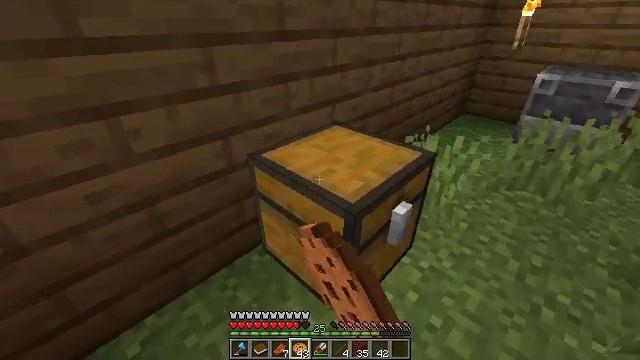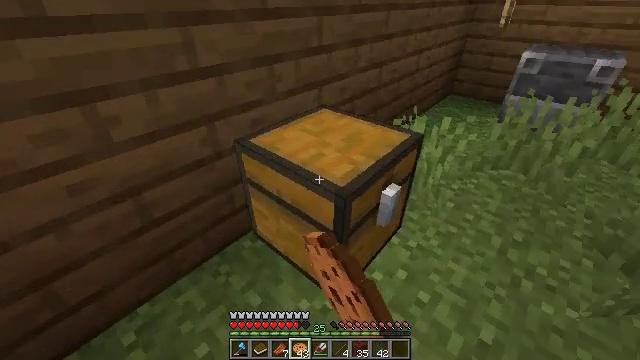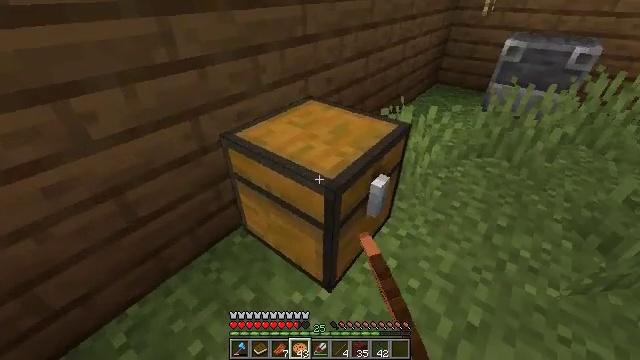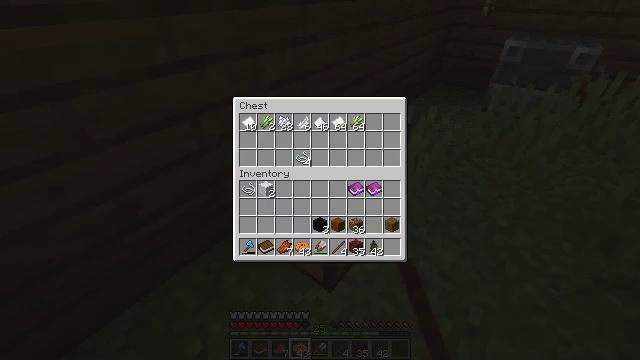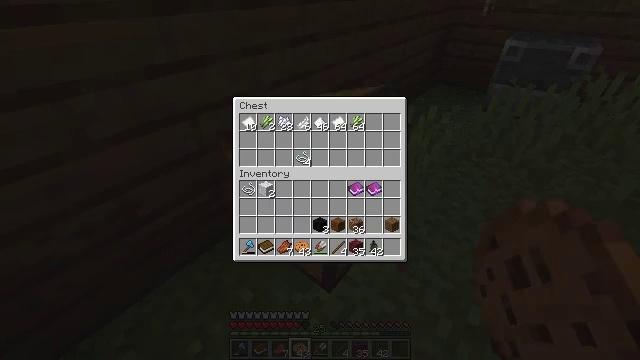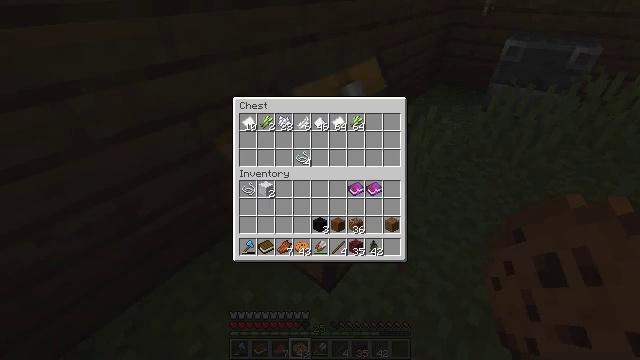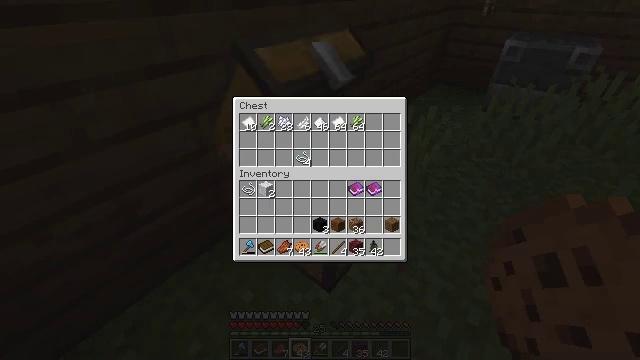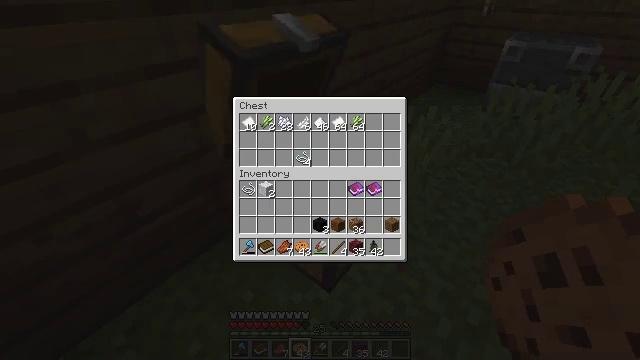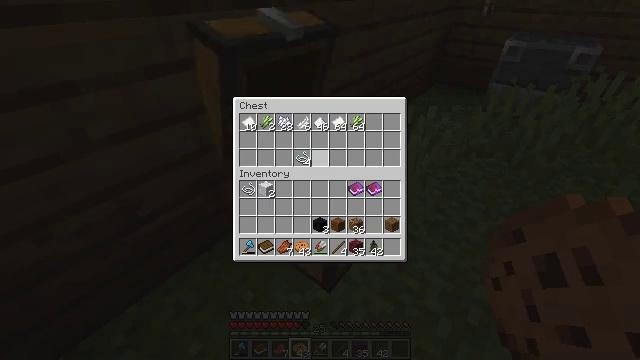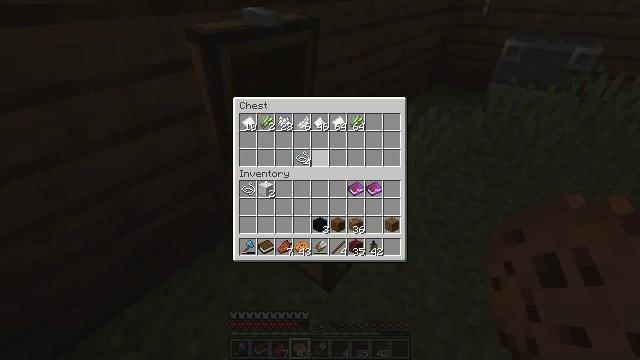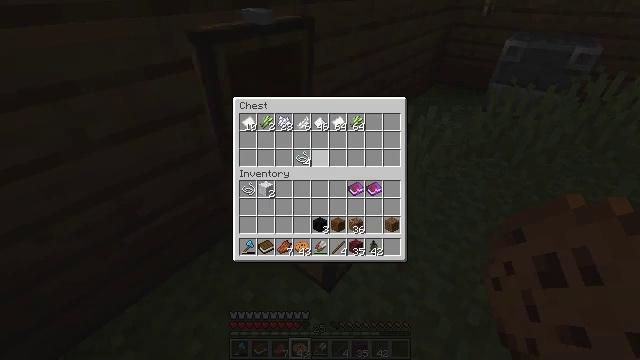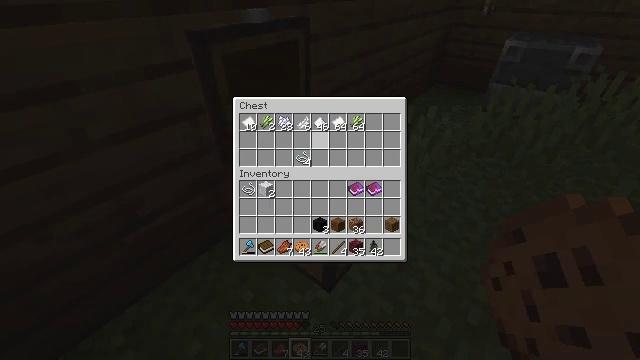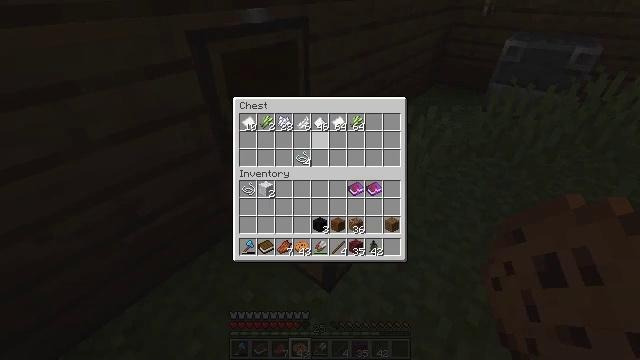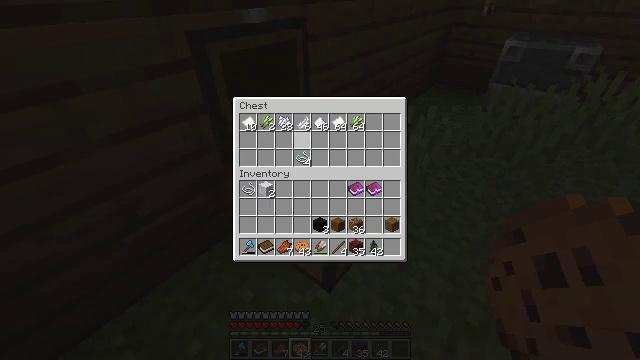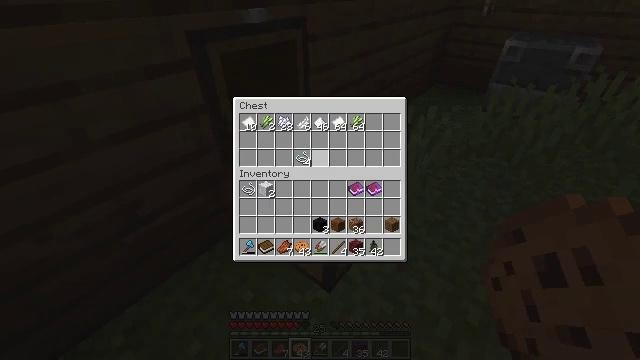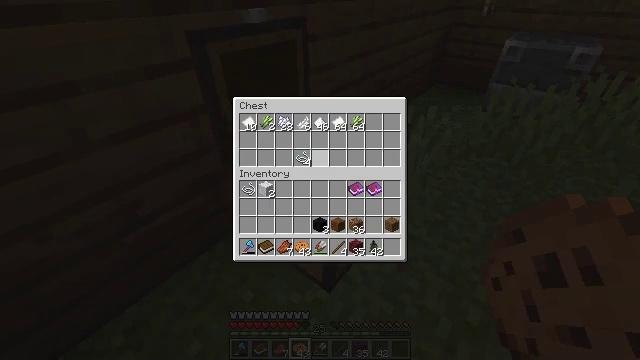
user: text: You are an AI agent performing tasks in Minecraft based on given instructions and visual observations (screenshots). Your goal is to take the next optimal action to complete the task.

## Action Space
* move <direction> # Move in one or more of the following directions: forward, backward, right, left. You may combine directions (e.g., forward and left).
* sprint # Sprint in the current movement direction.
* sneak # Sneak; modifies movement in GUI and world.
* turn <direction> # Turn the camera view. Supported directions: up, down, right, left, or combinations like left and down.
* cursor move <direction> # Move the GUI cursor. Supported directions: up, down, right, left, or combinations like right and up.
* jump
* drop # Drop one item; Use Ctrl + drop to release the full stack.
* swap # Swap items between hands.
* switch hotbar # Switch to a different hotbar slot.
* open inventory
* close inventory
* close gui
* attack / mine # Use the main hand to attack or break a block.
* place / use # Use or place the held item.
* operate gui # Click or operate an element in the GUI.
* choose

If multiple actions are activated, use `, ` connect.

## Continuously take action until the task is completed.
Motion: motion action
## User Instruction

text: Create a bow with string and sticks.
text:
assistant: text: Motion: turn right and down
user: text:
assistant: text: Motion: turn right and down
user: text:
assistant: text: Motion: open gui
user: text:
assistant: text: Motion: no_op
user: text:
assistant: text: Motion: no_op
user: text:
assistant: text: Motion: no_op
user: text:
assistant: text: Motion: no_op
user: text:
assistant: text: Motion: cursor move up
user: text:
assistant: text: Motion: cursor move up
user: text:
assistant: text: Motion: sneak
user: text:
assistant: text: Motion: sneak, cursor move up
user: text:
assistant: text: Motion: sneak, cursor move up
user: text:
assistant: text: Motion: sneak
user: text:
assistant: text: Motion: sneak, cursor move down
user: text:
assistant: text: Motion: sneak, cursor move down
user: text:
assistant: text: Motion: sneak
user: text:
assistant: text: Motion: sneak
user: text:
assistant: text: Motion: sneak
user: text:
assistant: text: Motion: sneak, operate gui
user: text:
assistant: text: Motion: sneak, operate gui
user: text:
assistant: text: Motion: sneak, operate gui
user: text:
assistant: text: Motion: sneak, operate gui
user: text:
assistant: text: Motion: sneak, cursor move right and up
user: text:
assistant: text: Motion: sneak, turn right and up, close gui
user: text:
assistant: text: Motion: turn right and up, open inventory
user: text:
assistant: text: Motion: turn right
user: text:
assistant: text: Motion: no_op
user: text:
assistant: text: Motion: move forward
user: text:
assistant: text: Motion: move forward, turn right and up
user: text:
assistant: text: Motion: move forward, turn right and up